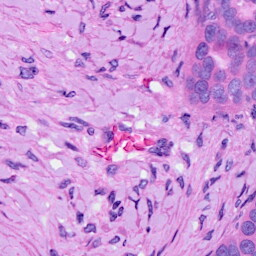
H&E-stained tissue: Ovarian